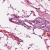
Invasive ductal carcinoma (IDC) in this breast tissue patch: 0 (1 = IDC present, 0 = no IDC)